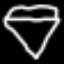
Label: diamond